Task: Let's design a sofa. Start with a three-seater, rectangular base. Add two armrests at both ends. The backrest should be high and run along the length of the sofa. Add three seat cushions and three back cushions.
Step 312:
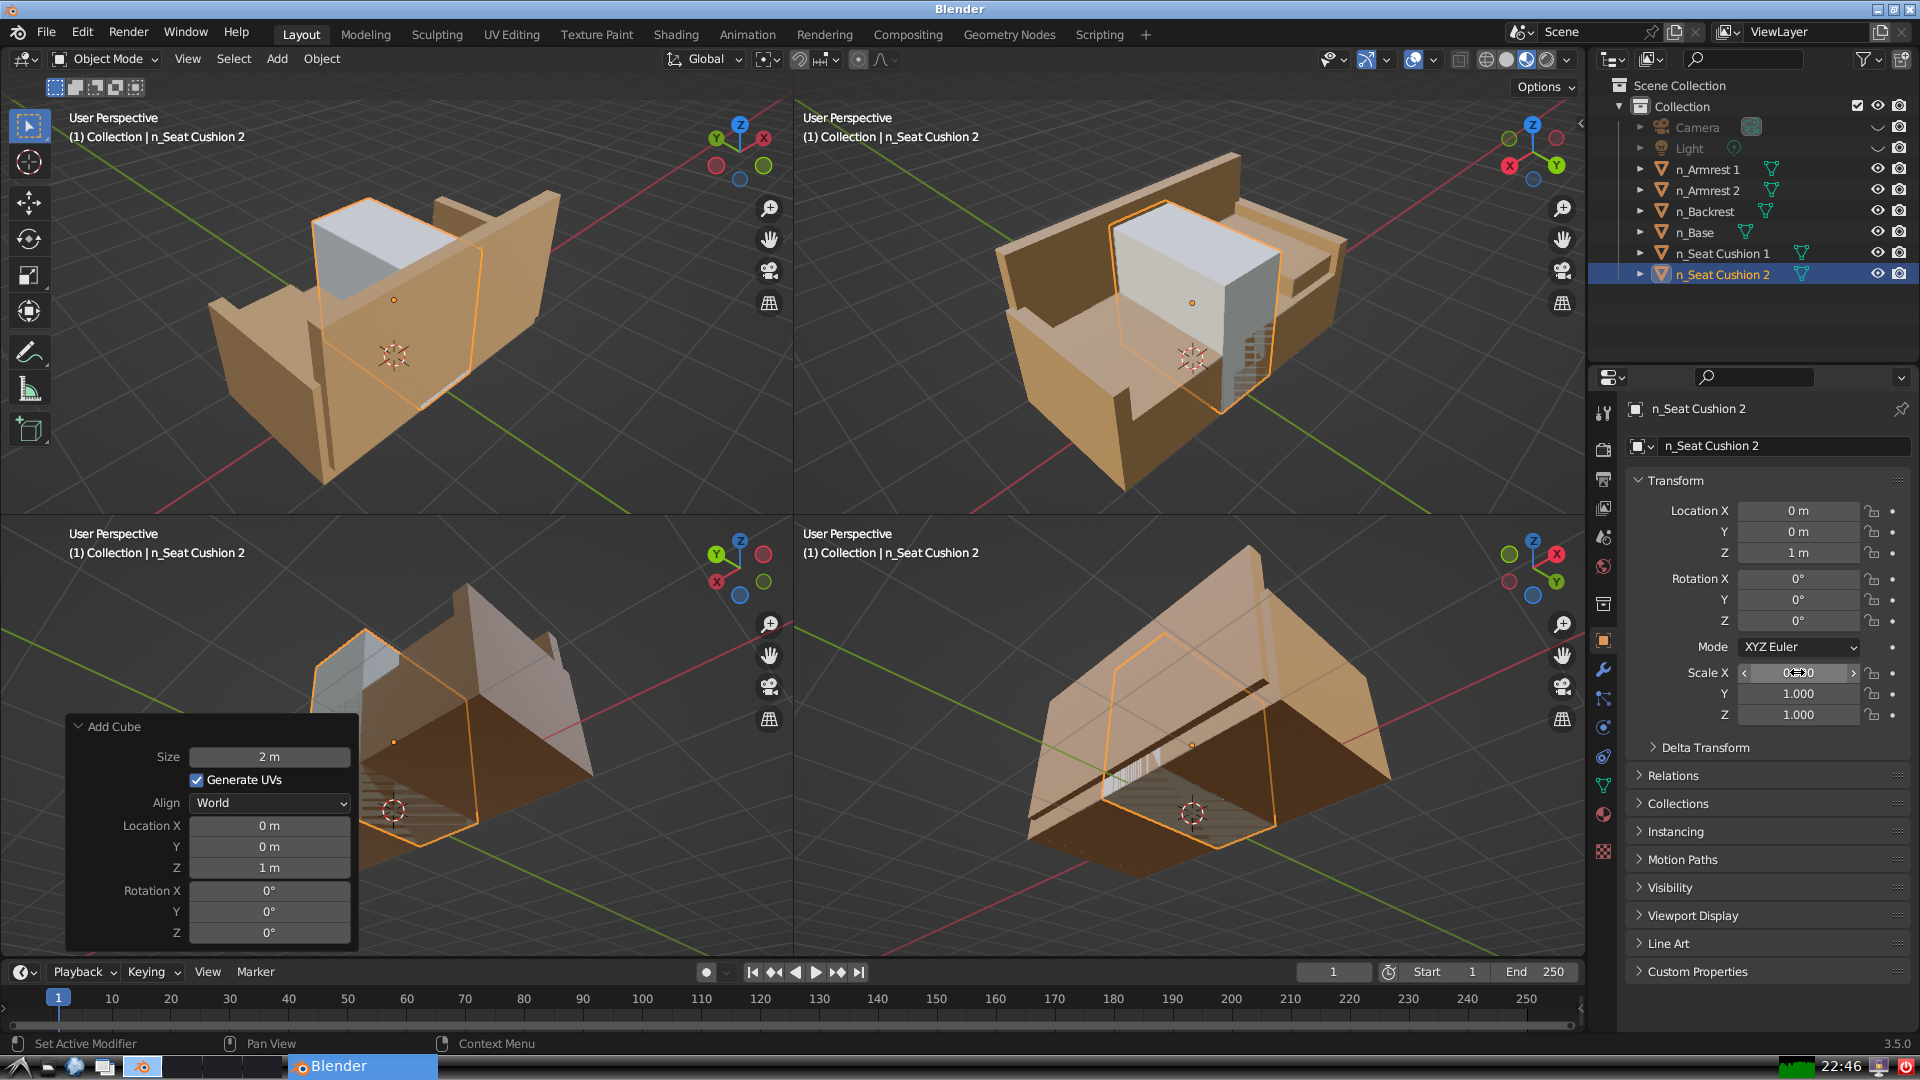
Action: {"mouse_move": [1797, 693]}